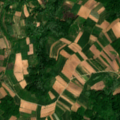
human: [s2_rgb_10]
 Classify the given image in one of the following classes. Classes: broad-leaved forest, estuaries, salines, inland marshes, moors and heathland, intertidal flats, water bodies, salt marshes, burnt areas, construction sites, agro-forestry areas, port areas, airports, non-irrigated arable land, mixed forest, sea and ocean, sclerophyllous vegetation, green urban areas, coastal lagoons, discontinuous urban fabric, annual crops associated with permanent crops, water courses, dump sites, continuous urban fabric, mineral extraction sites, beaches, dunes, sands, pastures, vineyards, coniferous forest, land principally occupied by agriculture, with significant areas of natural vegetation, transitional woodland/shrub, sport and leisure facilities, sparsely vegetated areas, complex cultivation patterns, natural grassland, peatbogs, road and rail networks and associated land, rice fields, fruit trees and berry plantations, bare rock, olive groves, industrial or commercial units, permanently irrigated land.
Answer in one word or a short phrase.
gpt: non-irrigated arable land, complex cultivation patterns, land principally occupied by agriculture, with significant areas of natural vegetation, broad-leaved forest